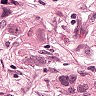
Metastatic tissue present: yes